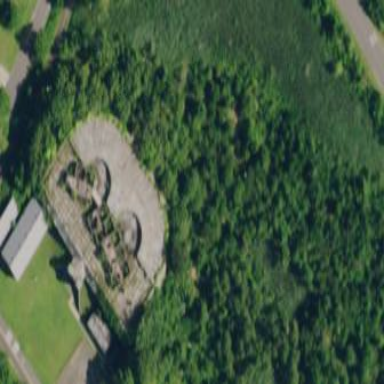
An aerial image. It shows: Historical fort building.